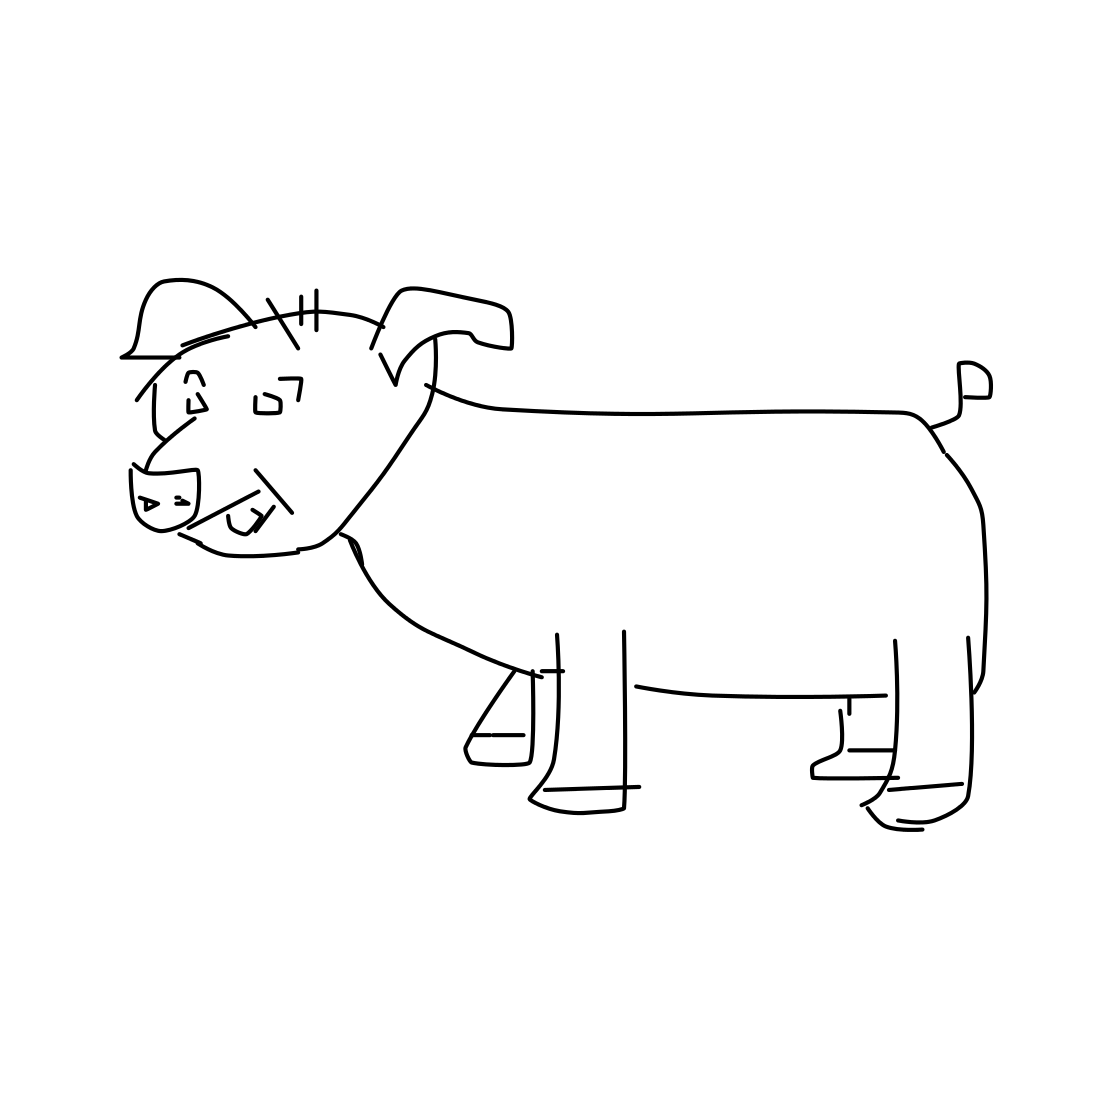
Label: pig